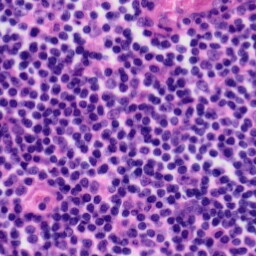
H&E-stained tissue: Tonsil